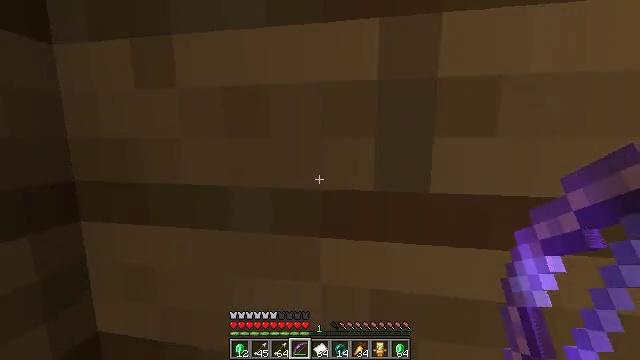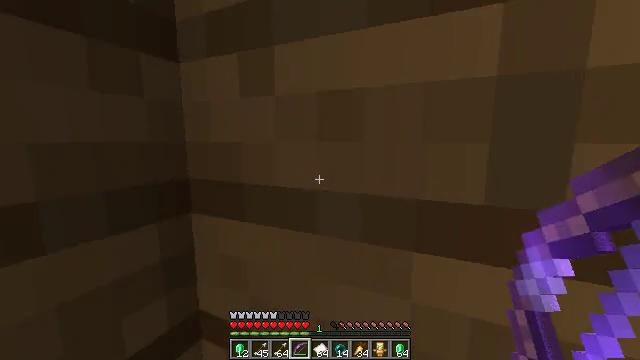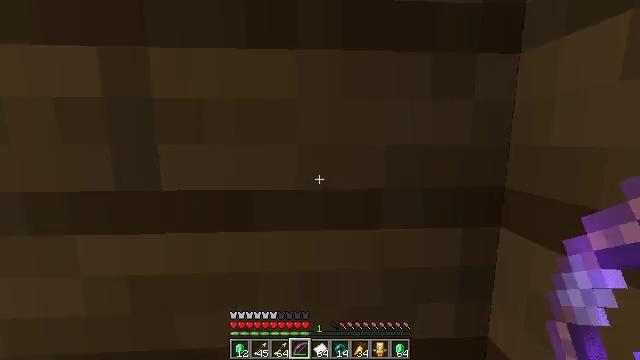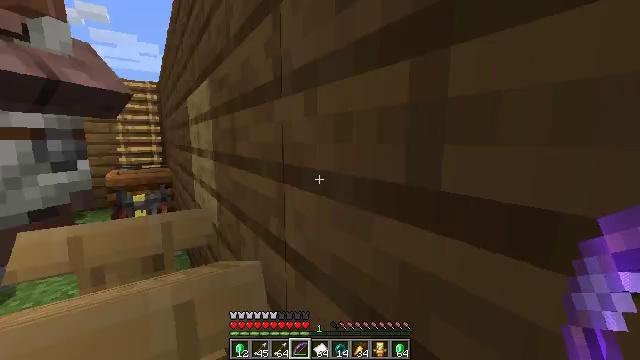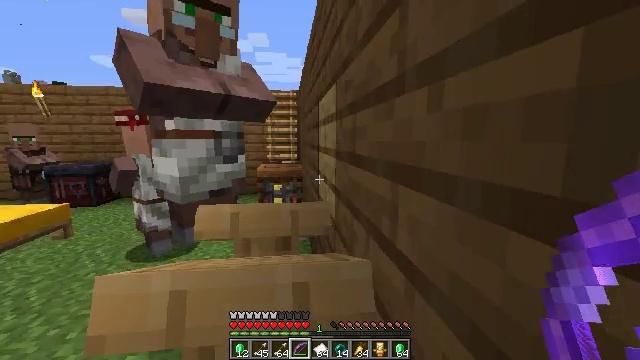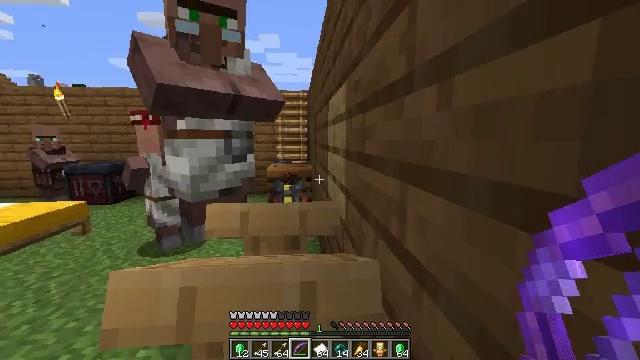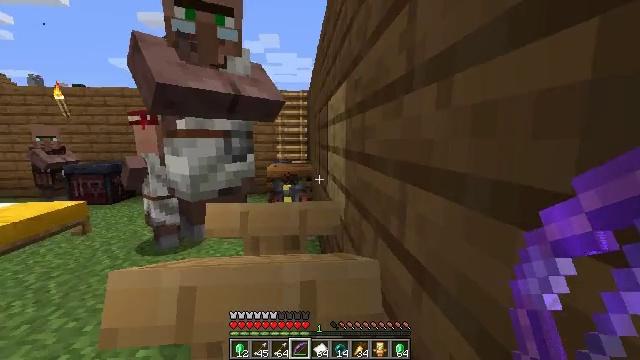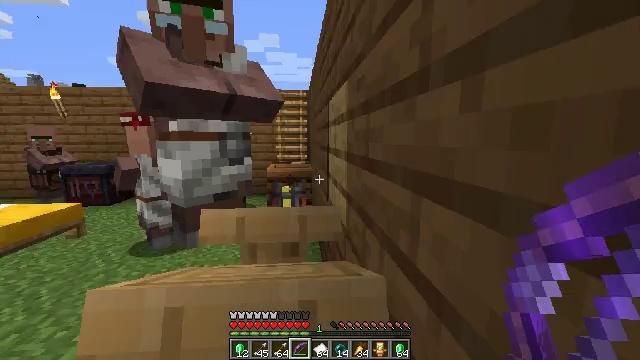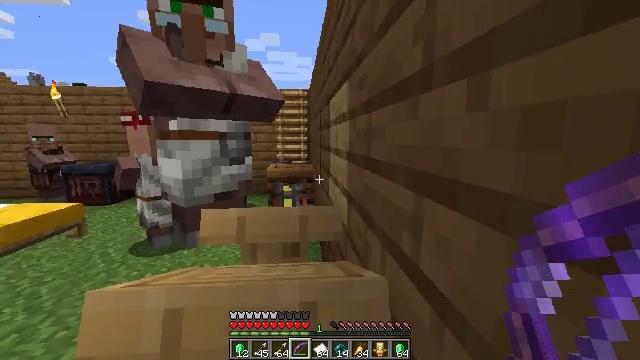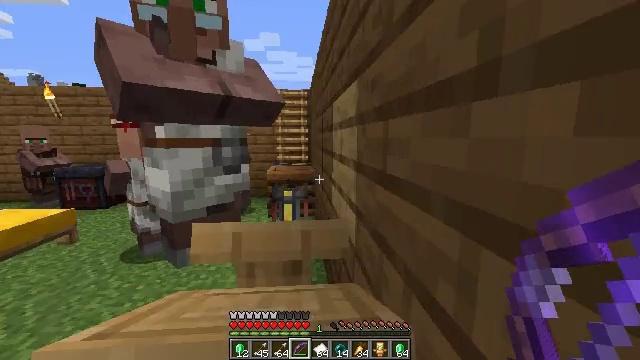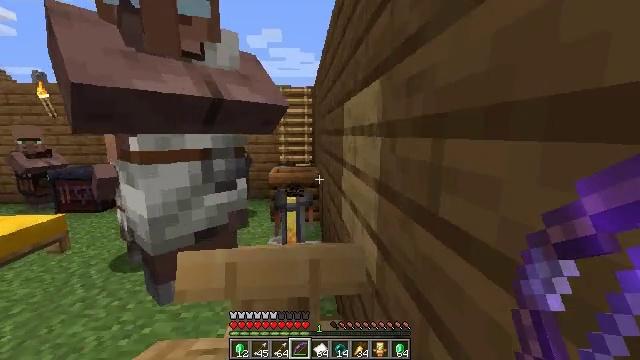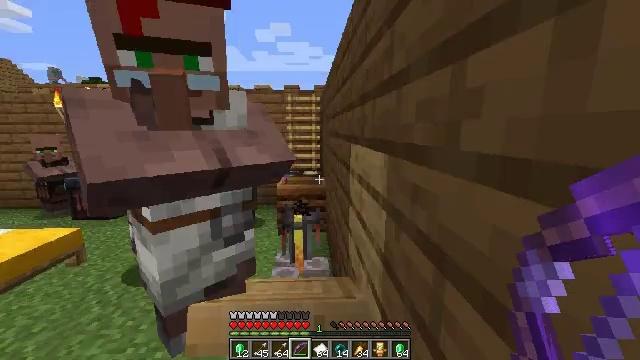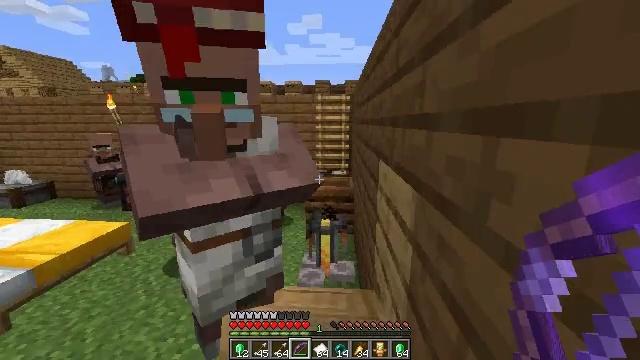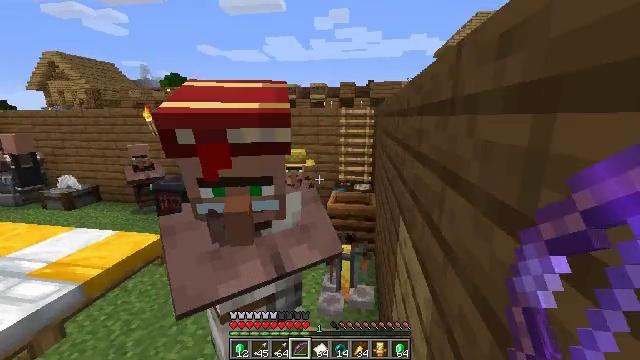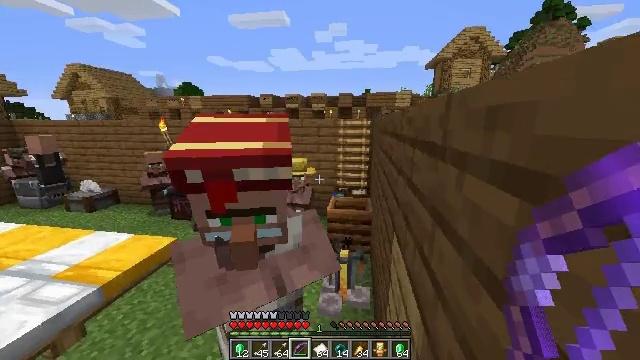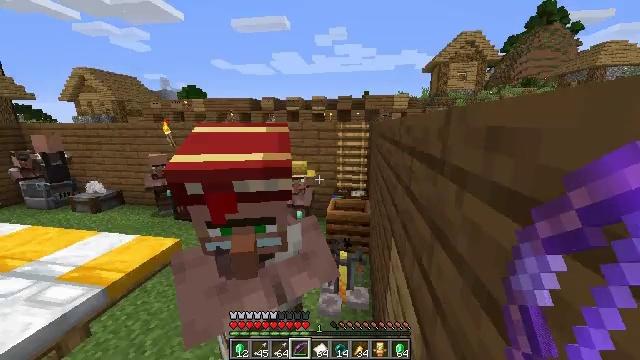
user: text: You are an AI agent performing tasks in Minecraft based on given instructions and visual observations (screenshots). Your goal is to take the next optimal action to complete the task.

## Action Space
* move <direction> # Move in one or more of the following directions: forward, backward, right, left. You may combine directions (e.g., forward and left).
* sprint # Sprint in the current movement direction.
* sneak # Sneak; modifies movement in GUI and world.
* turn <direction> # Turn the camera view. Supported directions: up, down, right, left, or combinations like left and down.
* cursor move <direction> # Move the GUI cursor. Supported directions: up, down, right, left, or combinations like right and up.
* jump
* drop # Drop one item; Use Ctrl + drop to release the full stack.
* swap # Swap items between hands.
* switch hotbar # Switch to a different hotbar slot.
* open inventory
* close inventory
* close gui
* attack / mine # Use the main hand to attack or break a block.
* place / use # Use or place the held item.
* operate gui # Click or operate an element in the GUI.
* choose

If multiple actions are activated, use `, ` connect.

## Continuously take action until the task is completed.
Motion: motion action
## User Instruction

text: Assemble a shulker box on the crafting table.
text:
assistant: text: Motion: move forward, sprint, turn left, jump
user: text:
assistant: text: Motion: sprint, turn left
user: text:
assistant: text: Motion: turn left
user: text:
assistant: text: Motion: turn left
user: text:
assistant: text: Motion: turn left
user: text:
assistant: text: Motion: no_op
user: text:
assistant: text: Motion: move forward
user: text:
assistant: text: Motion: move forward
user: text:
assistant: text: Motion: move forward
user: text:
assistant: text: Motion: move forward, sprint
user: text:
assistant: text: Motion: move forward, sprint, turn left and down, jump
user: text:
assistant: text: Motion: move forward, sprint, turn left and down, jump
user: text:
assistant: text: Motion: move forward, sprint, turn left and down, jump
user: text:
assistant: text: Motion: move forward, sprint, jump
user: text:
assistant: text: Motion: move forward, sprint, jump
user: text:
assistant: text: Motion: move forward, sprint, jump
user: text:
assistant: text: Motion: move forward, sprint, jump
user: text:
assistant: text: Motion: move forward, sprint, jump
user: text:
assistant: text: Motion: move forward, sprint, jump
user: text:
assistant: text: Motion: move forward, sprint, turn right, jump
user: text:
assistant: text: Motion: move forward, sprint, turn right, jump
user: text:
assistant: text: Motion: move forward, sprint, turn right, jump
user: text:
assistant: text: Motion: move forward, sprint, turn right, jump
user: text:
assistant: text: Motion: move forward, sprint, turn right, jump
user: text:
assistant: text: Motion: move forward, sprint, jump
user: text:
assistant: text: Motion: move forward, sprint, jump
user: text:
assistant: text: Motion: move forward, sprint, jump
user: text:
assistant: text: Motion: move forward, sprint, jump
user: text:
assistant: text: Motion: move forward, sprint, jump
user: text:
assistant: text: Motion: move forward, sprint, jump